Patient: sex M, age 34
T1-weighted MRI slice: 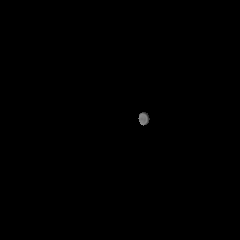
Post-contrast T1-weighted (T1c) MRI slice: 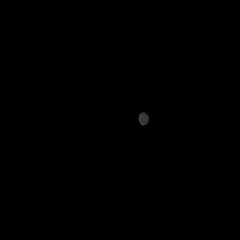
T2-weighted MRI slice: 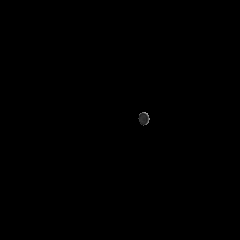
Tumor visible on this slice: no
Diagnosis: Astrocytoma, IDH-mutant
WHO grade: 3